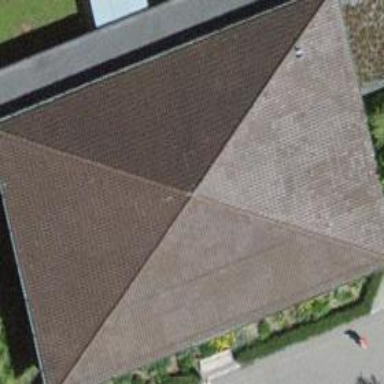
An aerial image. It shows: Building with pyramidal-shaped roof.